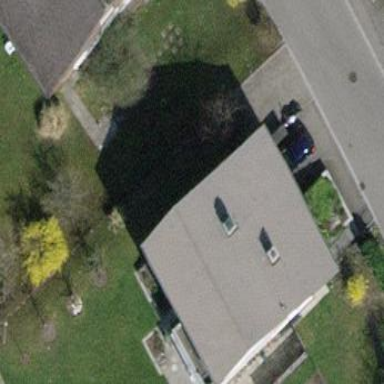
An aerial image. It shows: Detached building.